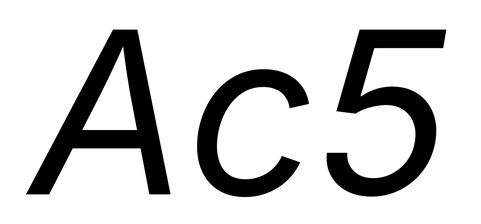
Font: Inter-Italic_Italic